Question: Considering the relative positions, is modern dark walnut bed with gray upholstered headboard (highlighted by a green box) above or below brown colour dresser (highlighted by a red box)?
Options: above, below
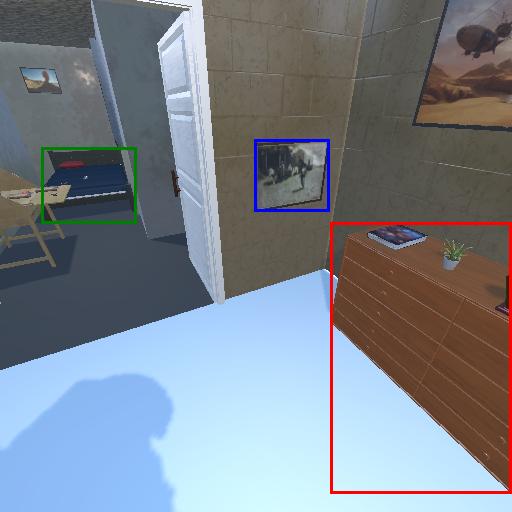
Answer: above